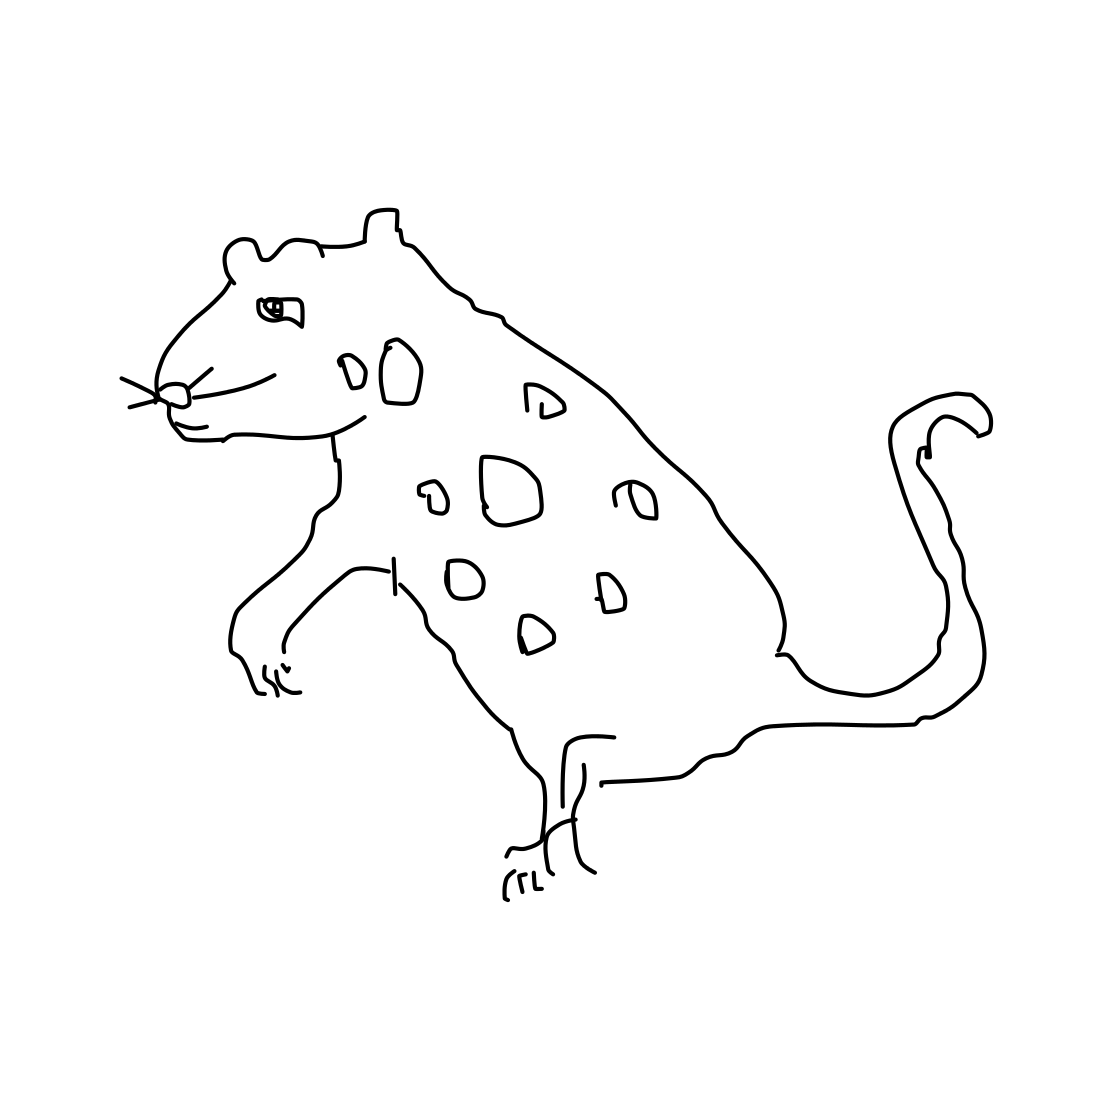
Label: tiger